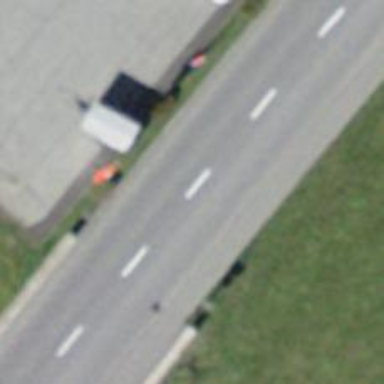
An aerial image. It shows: Primary road with asphalt surface.